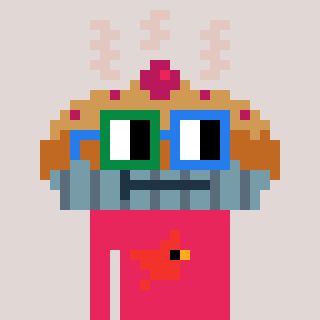
a pixel art character with square green and blue glasses, a pie-shaped head and a redpinkish-colored body on a warm background